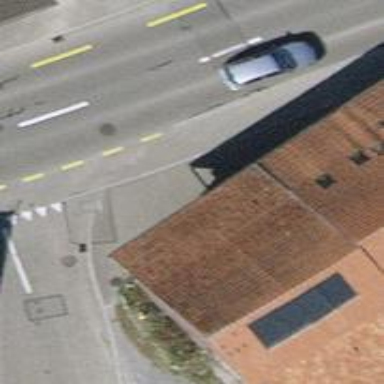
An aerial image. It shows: Asphalt cycleway.